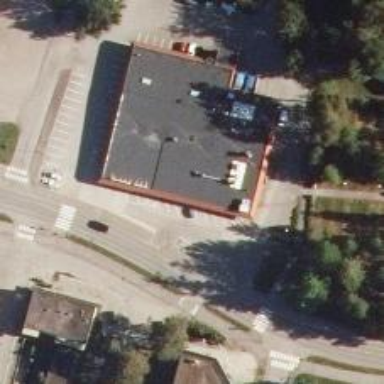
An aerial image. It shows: Pharmacy providing healthcare services.